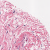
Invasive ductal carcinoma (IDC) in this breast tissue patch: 0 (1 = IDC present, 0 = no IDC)